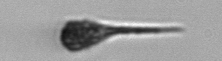
Label: Euglena